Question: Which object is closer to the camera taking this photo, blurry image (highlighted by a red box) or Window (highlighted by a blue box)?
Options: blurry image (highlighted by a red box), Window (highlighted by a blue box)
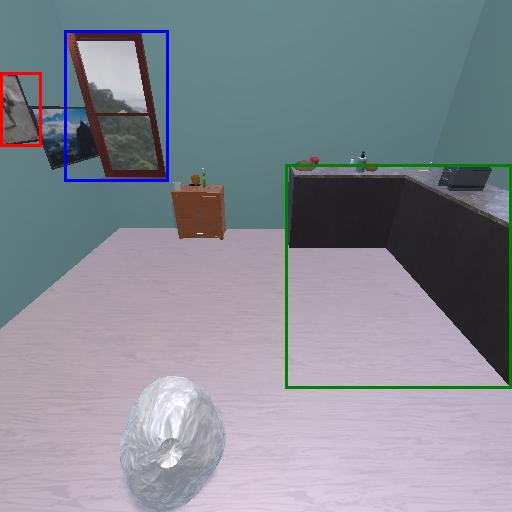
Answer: blurry image (highlighted by a red box)